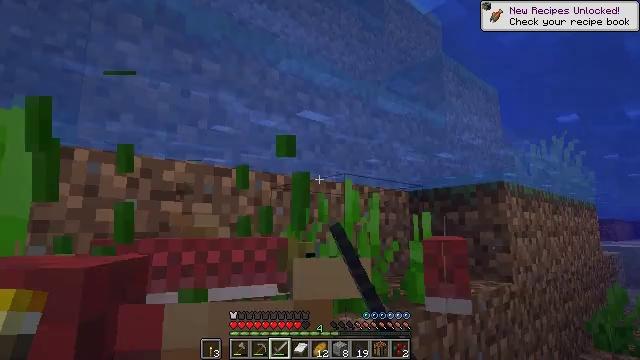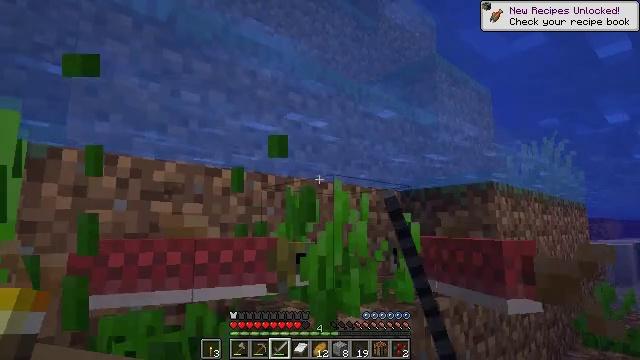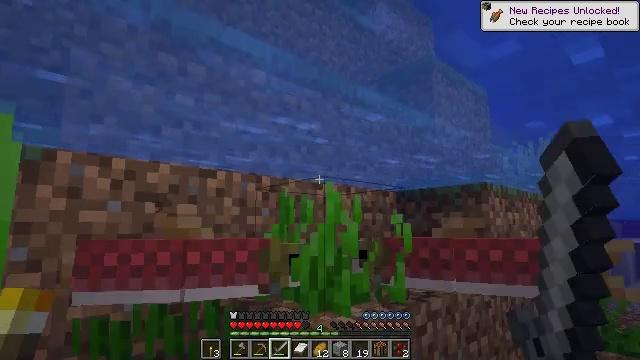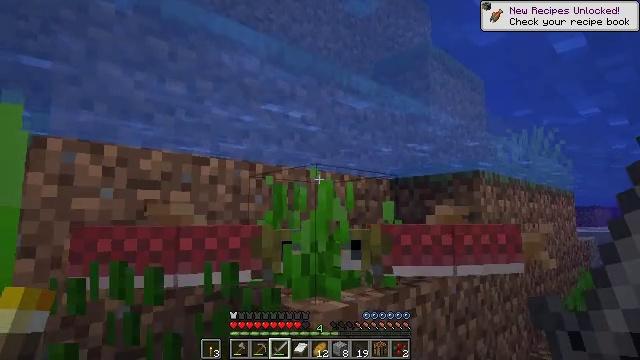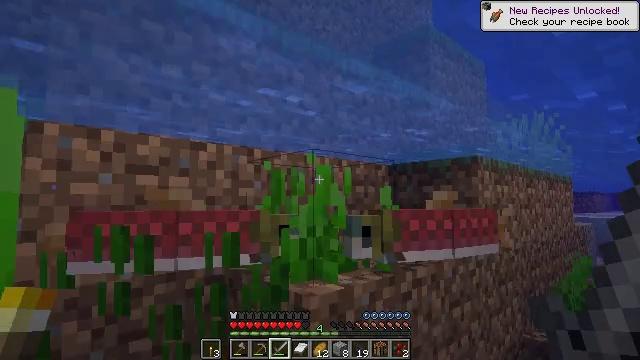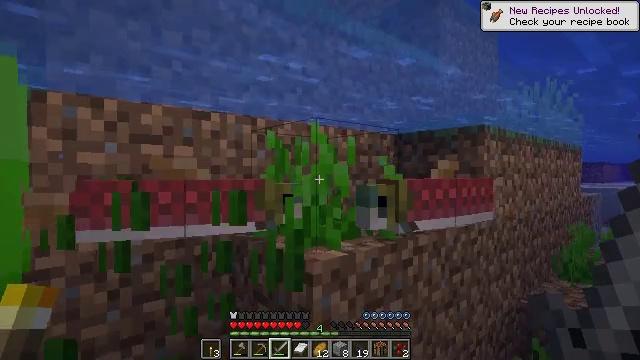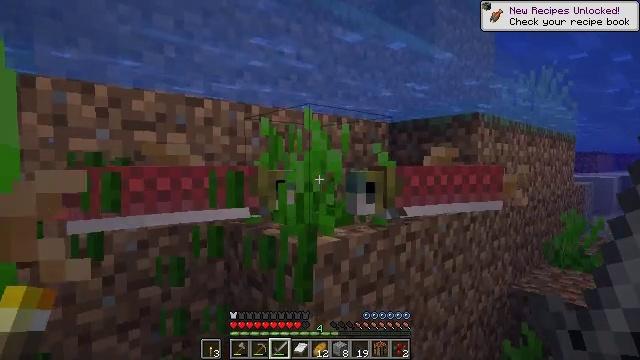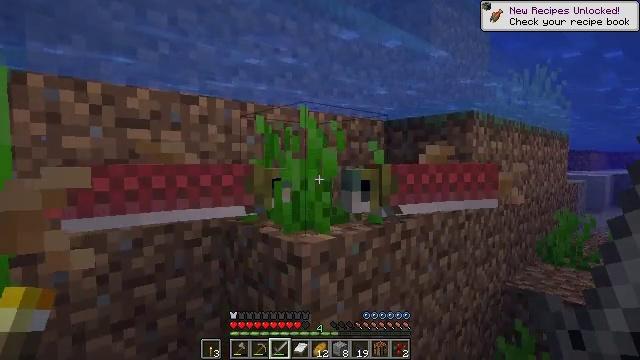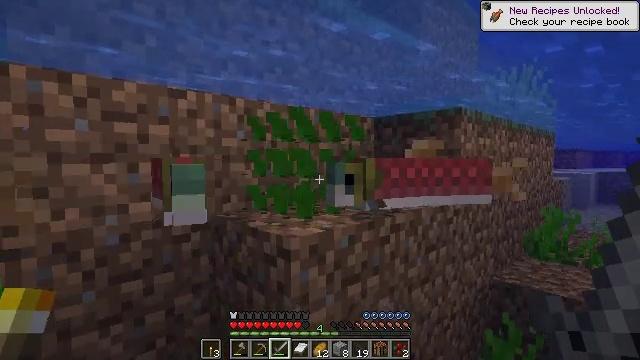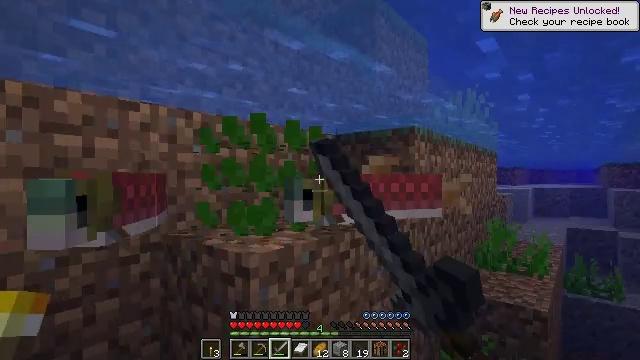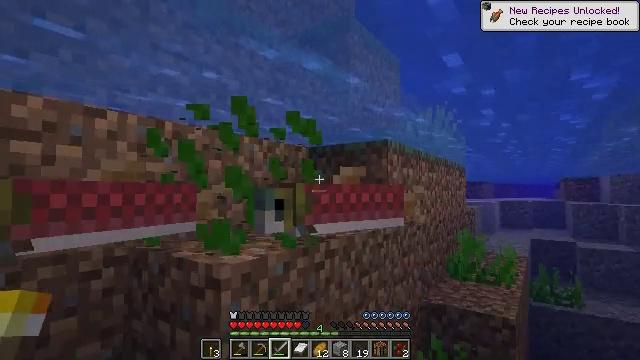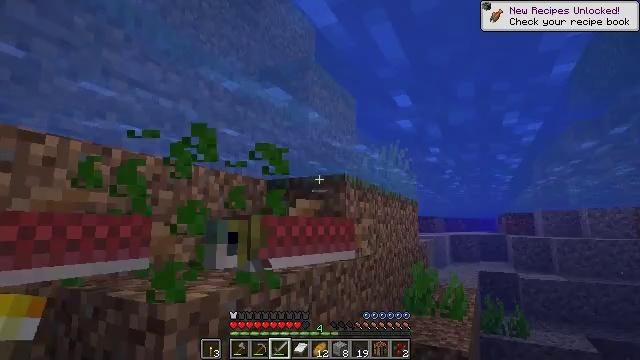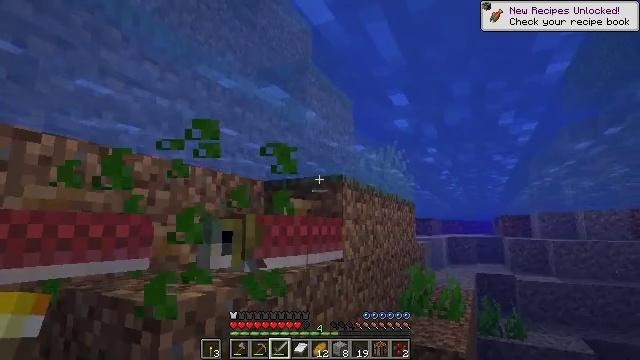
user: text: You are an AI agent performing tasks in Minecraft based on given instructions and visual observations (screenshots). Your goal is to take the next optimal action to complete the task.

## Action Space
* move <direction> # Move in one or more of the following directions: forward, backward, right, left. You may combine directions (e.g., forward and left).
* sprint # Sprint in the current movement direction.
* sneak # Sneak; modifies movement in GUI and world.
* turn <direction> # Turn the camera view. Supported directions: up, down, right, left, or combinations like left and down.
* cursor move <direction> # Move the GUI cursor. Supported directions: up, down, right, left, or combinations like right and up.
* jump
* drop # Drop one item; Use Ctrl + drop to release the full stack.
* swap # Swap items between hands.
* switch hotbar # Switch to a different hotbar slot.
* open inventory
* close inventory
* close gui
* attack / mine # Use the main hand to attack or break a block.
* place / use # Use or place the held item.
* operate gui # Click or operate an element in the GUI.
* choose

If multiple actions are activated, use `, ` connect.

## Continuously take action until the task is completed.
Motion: motion action
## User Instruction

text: Clear the seagrass to get an item.
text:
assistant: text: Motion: no_op
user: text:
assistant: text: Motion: no_op
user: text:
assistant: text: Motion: turn down
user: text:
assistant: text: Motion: turn down
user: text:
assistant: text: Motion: turn left and down
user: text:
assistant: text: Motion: turn down
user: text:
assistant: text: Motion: no_op
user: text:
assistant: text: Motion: turn right, attack / mine
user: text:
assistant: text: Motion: turn right and up, attack / mine
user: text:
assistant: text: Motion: turn right and up, attack / mine
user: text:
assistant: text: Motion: turn right and up
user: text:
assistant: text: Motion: no_op
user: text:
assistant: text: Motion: no_op